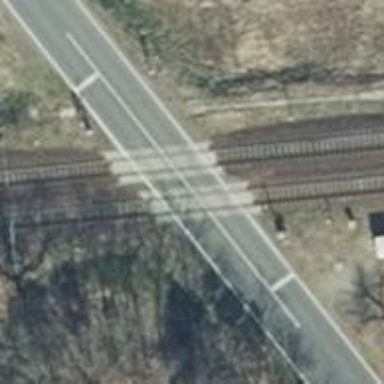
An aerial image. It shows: Railway level crossing.